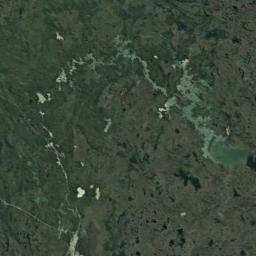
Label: wetland